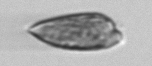
Label: Prorocentrum_dentatum